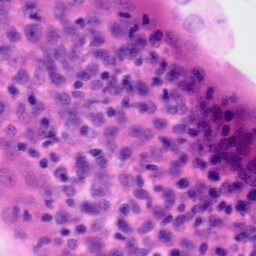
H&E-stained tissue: Tonsil